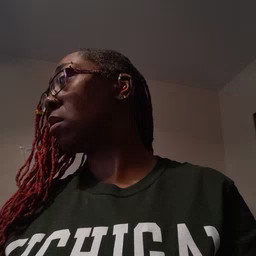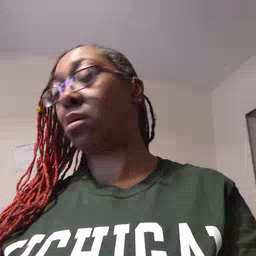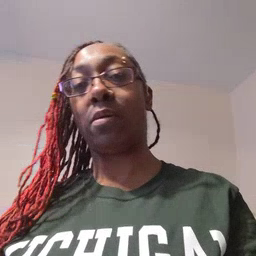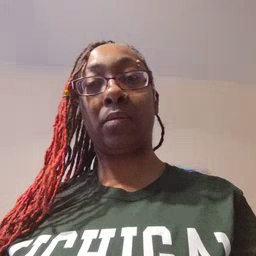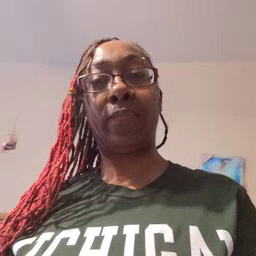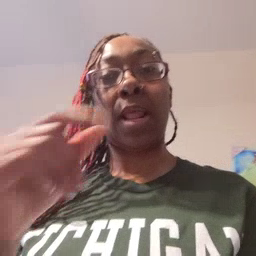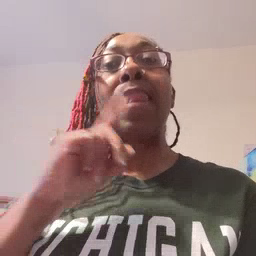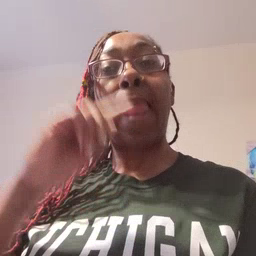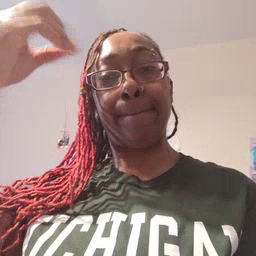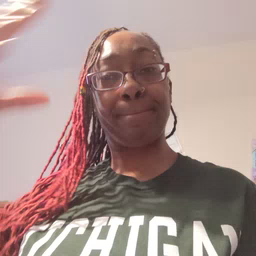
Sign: lamp